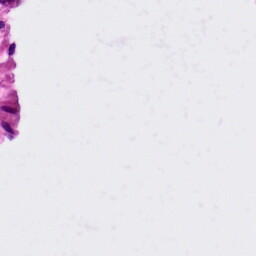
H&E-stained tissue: Ovarian